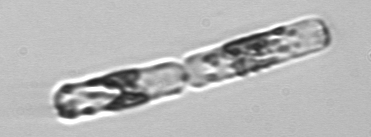
Label: Guinardia_delicatula